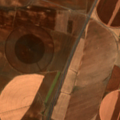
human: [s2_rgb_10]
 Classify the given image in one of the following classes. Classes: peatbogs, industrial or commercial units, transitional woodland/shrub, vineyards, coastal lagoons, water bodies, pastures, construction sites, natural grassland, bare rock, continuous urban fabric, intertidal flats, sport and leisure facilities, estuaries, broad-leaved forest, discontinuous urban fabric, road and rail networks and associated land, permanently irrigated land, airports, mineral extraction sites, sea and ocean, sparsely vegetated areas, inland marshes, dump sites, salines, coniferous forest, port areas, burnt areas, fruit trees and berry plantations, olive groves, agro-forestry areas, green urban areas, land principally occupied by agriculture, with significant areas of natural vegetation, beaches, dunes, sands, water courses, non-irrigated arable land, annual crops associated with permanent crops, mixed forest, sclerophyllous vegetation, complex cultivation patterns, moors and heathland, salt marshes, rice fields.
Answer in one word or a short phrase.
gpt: non-irrigated arable land, permanently irrigated land, olive groves